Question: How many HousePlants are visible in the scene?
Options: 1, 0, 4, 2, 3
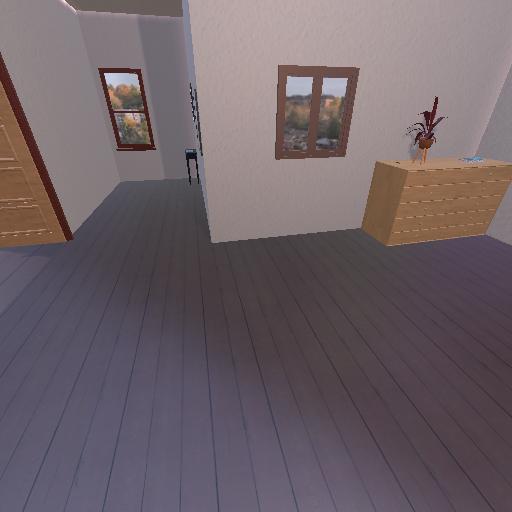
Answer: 1